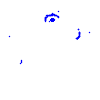
Particle: kaon